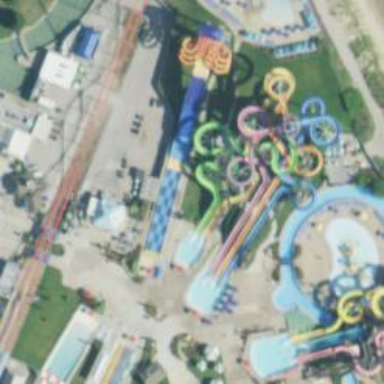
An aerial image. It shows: Tourism attraction featuring water slide.